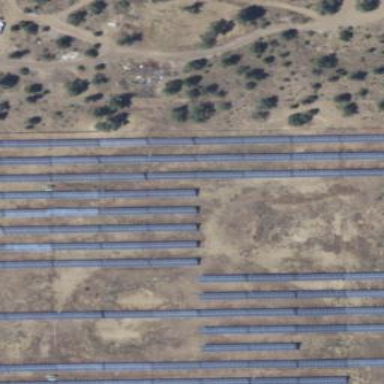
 consisting of solar photovoltaic panels."